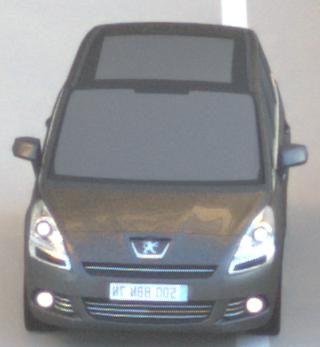
Make: Peugeot
Model: 5008 120 VTi
Detailed model: 5008 (I) Van
Model produced from: 2009/10
Model produced until: 2011/07
Doors: 5
Color: gray
Road condition: dry road
Daytime: sunrise or sunset
Contrast: medium contrast